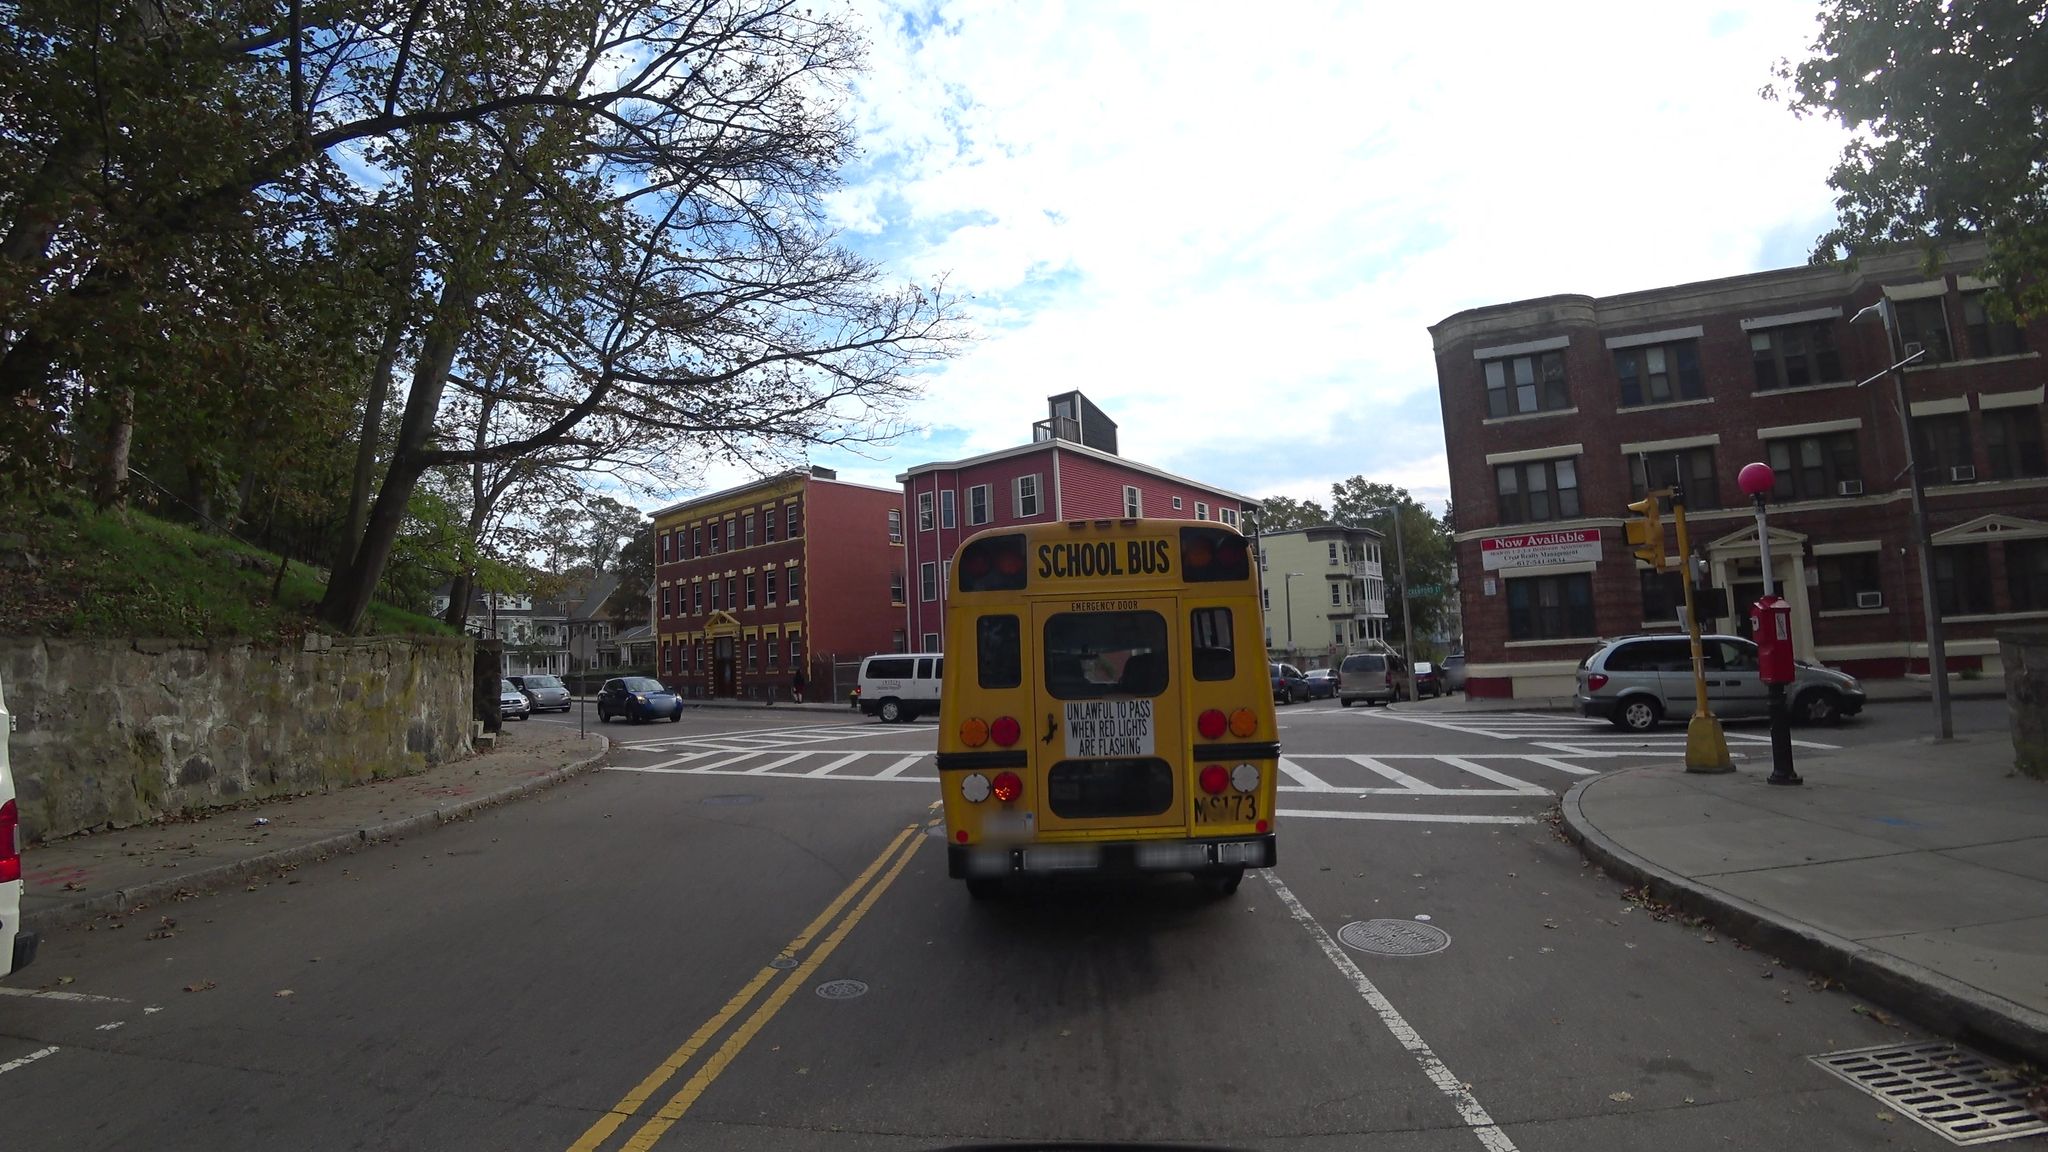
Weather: cloudy
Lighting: day
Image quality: good
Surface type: driving surface
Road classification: tertiary
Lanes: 2
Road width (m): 18.0
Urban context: urban centre
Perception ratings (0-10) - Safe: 2.57, Lively: 6.39, Beautiful: 8.49, Boring: 3.24, Depressing: 2.18, Wealthy: 4.22